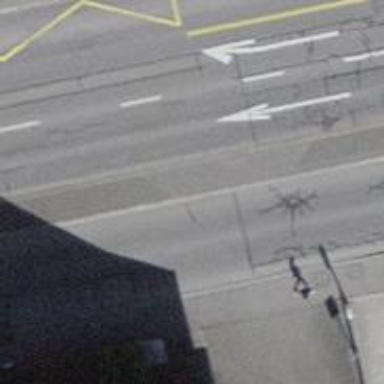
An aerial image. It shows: Secondary road with asphalt surface and sidewalks on both sides.